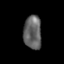
Tissue: lung
Cell type: Epithelial cells
Senescence score: 0.2301
Nuclear area (px): 587
Mean DAPI intensity: 98.872